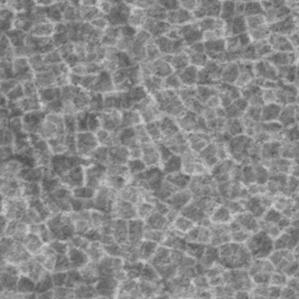
Label: frost